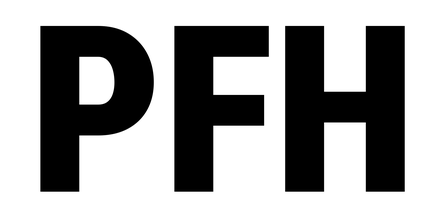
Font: Roboto_Condensed_Black